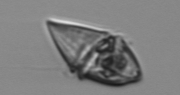
Label: Gyrodinium